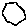
Label: hexagon